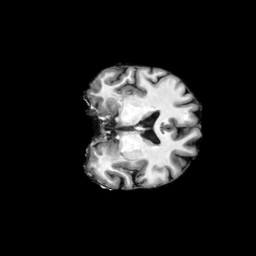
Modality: T1w
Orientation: coronal
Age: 51
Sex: female
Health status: ill